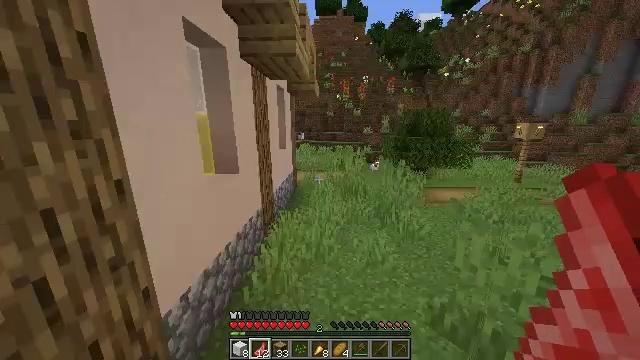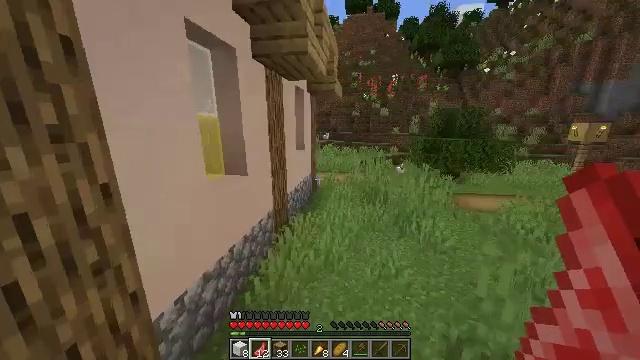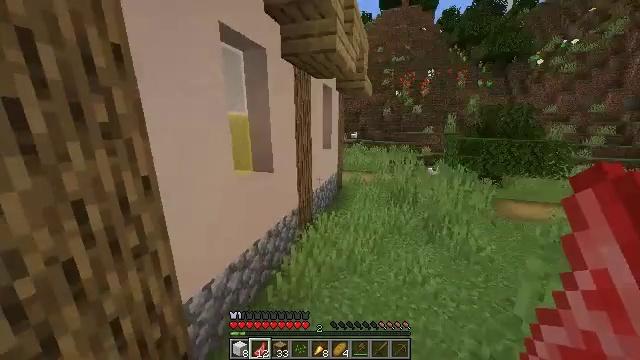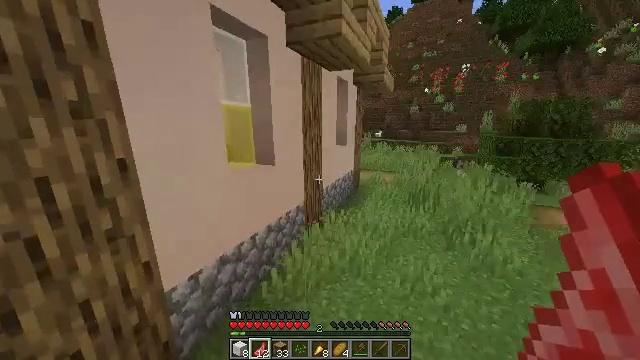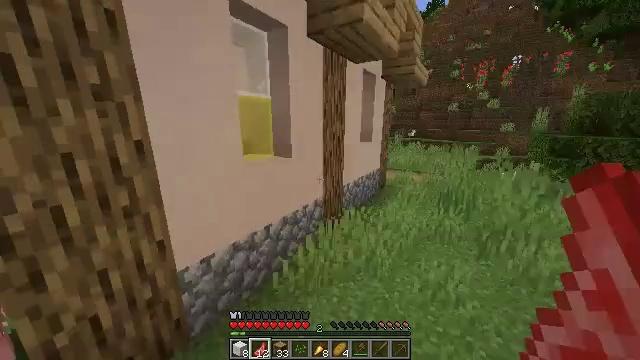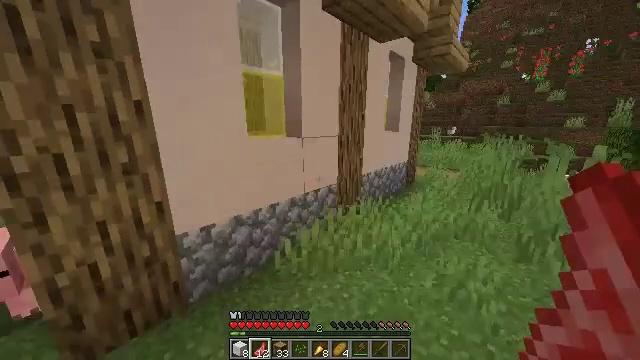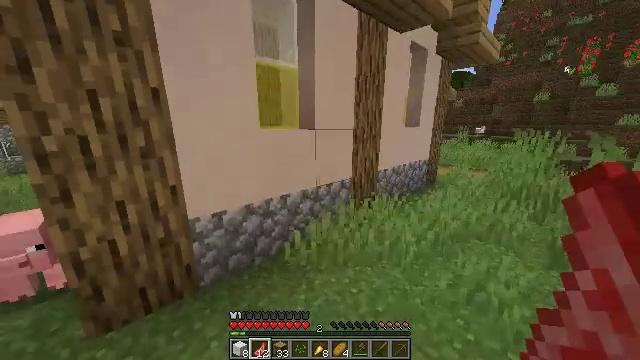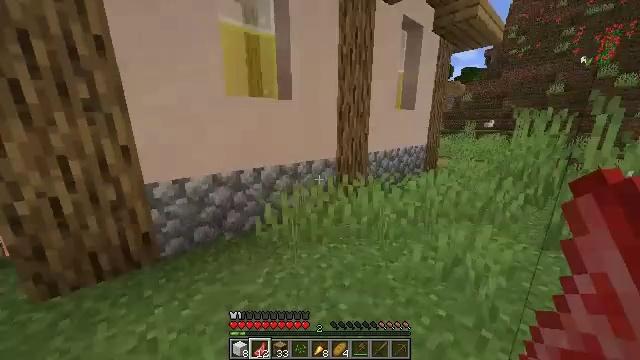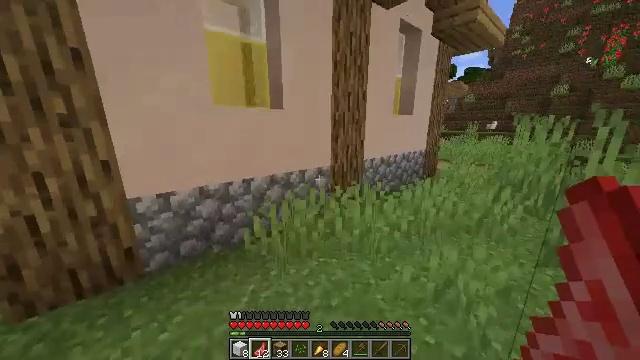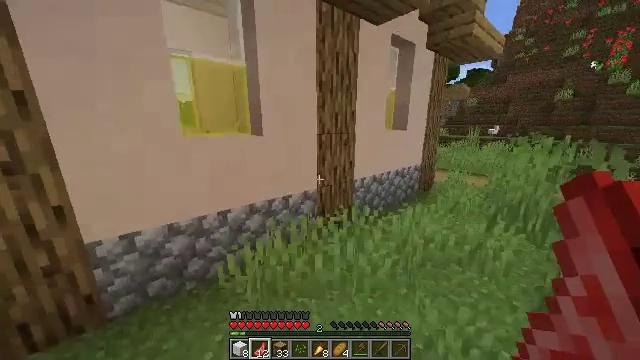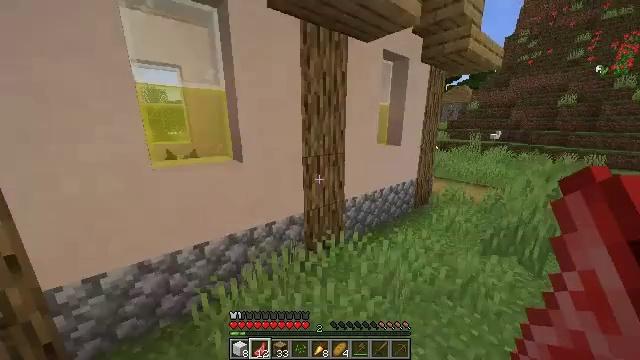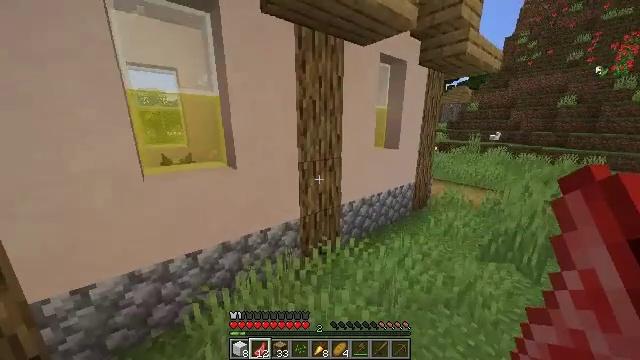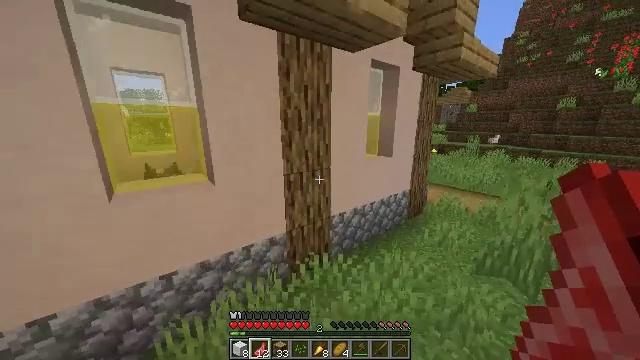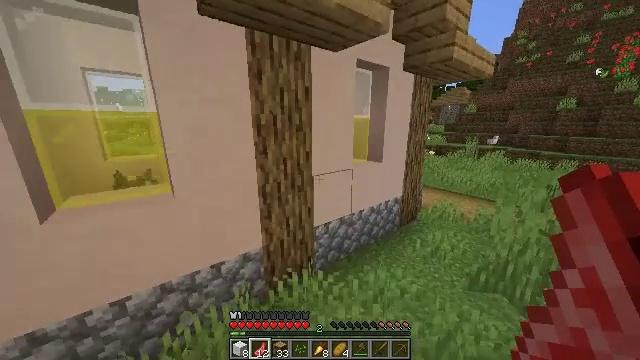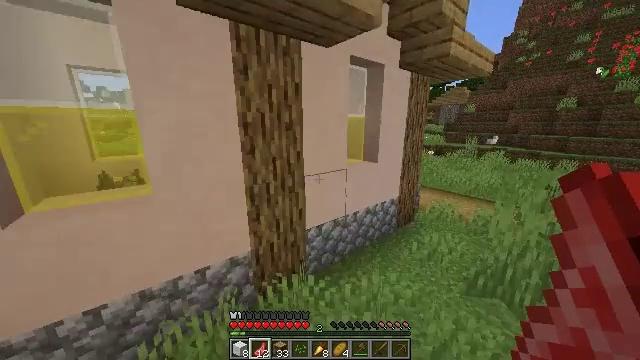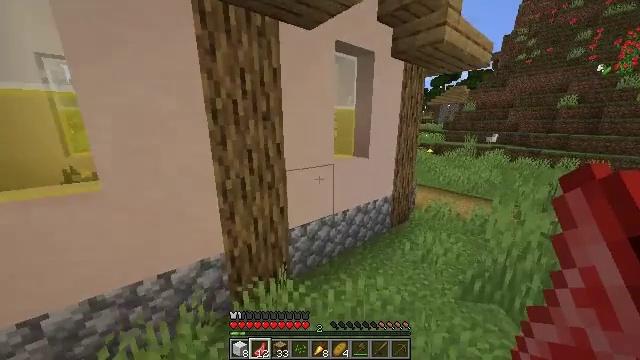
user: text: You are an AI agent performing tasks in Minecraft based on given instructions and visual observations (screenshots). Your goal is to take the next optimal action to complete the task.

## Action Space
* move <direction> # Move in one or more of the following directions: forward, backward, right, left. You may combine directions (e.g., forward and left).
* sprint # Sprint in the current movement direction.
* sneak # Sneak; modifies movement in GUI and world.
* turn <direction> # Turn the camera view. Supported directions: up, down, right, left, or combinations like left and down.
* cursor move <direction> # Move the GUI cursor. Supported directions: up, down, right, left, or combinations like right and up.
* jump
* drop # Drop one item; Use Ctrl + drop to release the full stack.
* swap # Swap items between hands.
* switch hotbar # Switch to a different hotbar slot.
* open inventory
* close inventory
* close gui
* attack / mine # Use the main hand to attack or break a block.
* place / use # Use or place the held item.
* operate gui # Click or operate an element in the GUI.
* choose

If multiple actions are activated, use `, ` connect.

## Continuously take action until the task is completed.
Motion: motion action
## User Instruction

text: Collect the brewing stand for reuse.
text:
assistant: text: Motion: move forward and move right, turn left, jump
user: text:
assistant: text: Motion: move forward and move right, turn left, jump
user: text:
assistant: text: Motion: move forward and move right, turn left, jump
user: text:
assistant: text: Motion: move forward and move right, turn left, jump
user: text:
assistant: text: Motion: move forward and move right, turn left, jump
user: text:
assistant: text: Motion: move forward and move right, turn left, jump
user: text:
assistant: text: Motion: move forward and move right, turn left, jump
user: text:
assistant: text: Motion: move forward and move right, jump
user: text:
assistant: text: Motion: move forward and move right, jump
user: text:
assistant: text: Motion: move forward and move right, jump
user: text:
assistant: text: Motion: move forward and move right, jump
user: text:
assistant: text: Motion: move forward and move right, jump
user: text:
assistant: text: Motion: move forward and move right, jump
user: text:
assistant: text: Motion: move forward and move right, jump
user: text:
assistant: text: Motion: move forward and move right, jump
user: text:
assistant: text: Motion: move forward and move right, jump
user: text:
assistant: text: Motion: move forward and move right, jump
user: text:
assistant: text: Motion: move forward and move right, jump
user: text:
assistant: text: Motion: move forward and move right, jump
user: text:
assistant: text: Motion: move forward and move right, jump
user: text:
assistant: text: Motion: move forward and move right, jump
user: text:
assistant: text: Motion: move forward and move right, jump
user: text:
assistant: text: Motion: move forward and move right, jump
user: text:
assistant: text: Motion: move forward and move right, jump
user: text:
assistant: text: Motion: move forward and move right, jump
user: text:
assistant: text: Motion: move forward and move right, jump
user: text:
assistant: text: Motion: move forward and move right, jump
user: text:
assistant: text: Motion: move forward and move right, turn left, jump
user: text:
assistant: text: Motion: move forward and move right, turn left, jump
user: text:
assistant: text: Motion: move forward and move right, turn left, jump